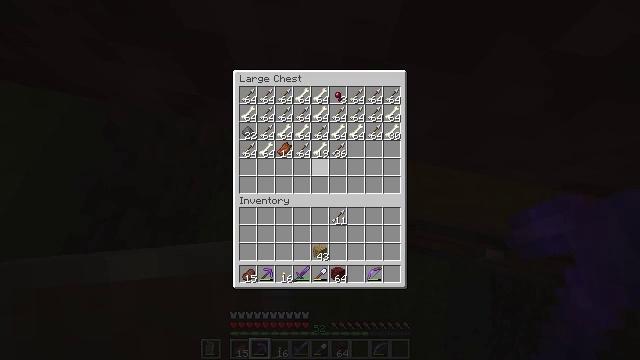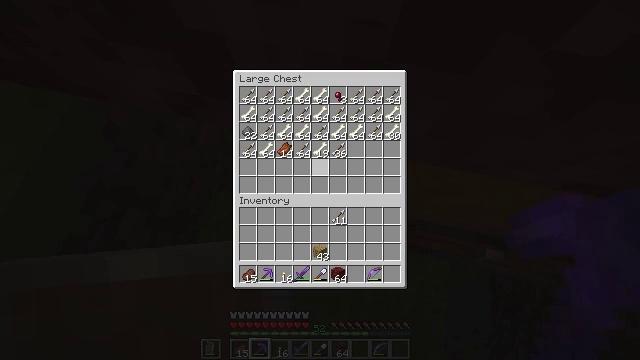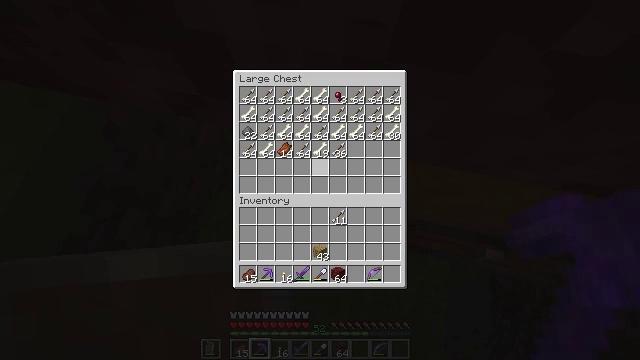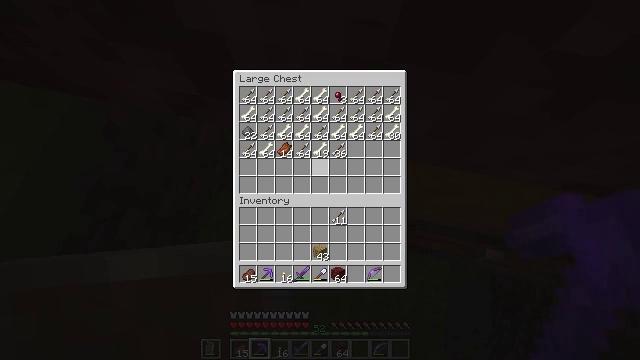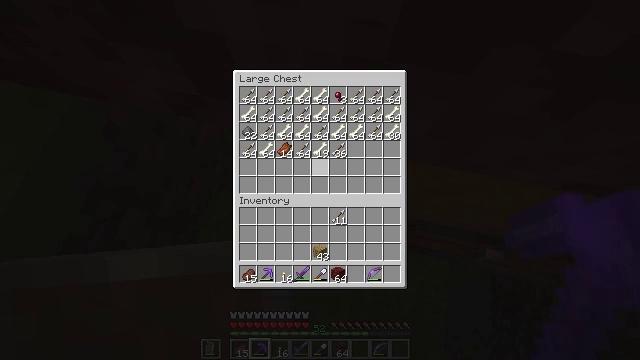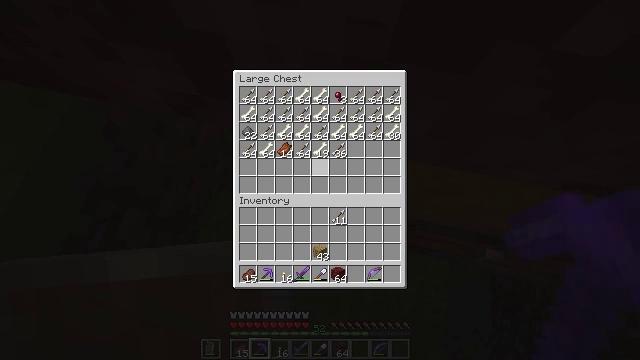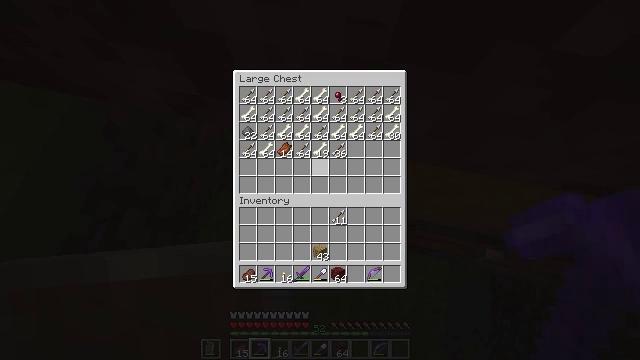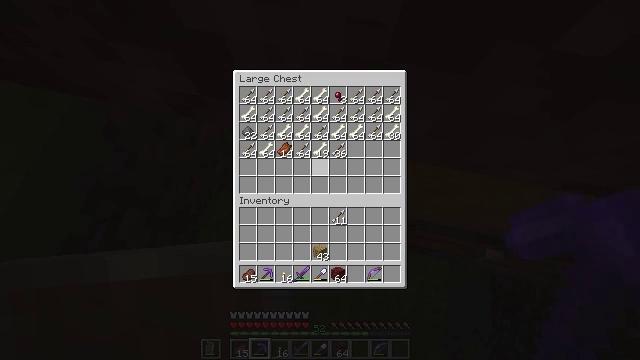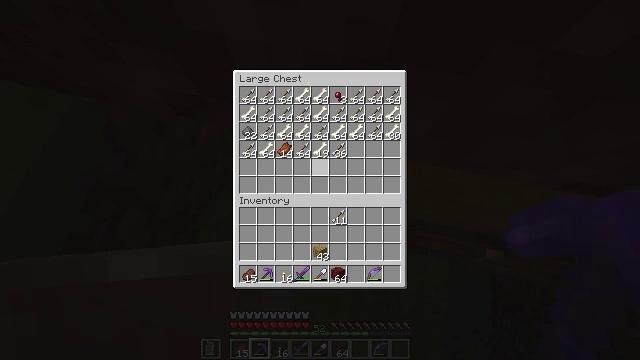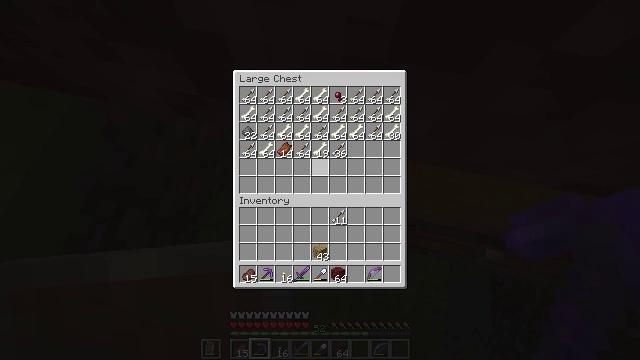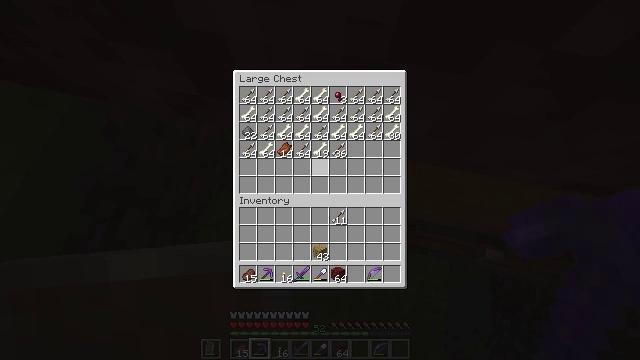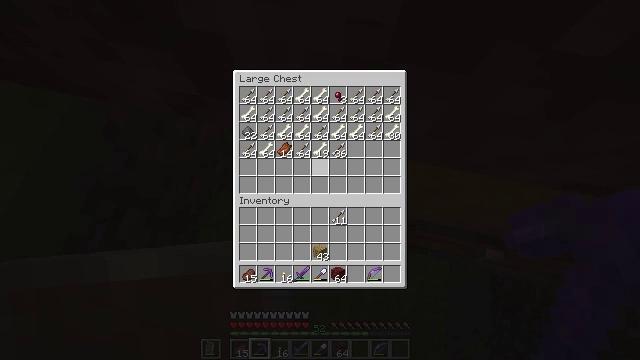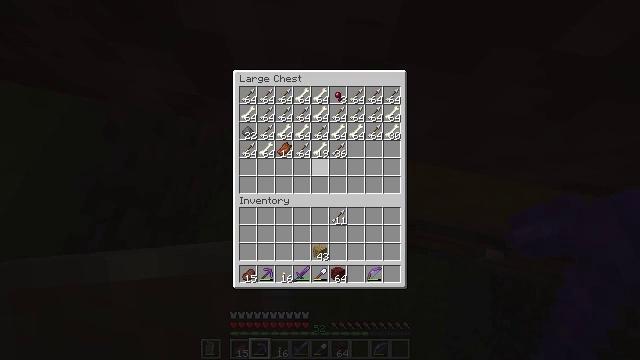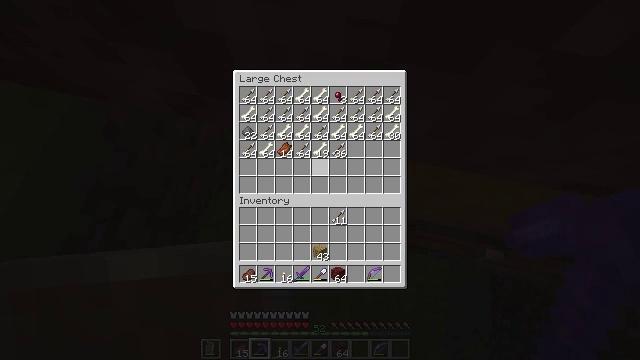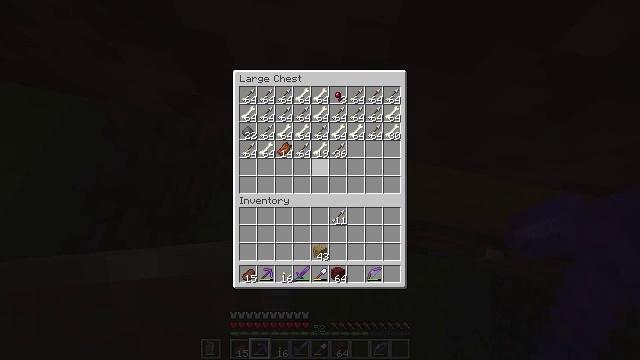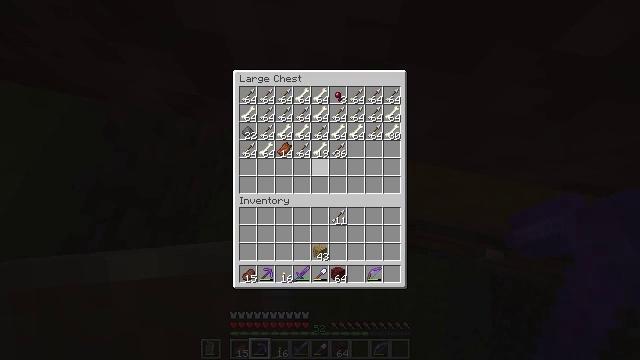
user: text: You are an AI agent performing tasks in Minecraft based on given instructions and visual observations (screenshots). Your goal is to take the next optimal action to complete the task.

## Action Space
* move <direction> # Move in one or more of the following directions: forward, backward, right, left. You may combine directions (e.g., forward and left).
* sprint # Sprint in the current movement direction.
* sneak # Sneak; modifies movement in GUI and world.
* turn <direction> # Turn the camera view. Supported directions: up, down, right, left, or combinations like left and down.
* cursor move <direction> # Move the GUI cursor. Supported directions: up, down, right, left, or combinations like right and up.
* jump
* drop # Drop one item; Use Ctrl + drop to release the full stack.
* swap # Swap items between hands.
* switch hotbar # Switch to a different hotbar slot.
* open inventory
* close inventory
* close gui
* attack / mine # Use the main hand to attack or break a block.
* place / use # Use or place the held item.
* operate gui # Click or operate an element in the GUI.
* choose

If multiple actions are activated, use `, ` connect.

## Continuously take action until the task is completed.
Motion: motion action
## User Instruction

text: Obtain gold nugget by crafting gold ingot.
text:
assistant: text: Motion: no_op
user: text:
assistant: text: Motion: no_op
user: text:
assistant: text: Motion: no_op
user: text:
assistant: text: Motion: no_op
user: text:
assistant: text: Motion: no_op
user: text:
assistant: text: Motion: no_op
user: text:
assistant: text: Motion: no_op
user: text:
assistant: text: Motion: no_op
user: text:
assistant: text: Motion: no_op
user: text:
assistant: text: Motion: no_op
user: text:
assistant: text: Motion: no_op
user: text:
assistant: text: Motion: no_op
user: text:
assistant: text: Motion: no_op
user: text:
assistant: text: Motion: no_op
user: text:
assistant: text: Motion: no_op
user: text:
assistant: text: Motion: no_op
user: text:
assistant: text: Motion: no_op
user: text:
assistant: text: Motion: no_op
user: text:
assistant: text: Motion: no_op
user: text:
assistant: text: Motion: no_op
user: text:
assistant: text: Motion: no_op
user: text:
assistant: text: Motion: no_op
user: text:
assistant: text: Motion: no_op
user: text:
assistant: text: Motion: no_op
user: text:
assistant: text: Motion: no_op
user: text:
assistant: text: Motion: no_op
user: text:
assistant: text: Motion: no_op
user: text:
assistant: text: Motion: no_op
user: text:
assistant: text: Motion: no_op
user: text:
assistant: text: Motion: no_op